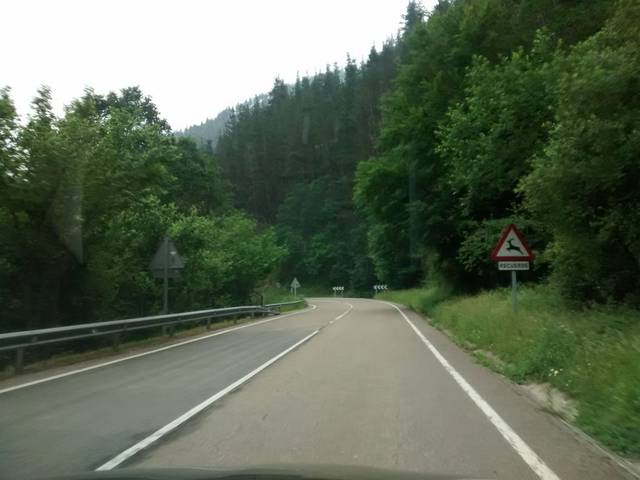
Region: Spain
Coordinates: 43.159, -4.242